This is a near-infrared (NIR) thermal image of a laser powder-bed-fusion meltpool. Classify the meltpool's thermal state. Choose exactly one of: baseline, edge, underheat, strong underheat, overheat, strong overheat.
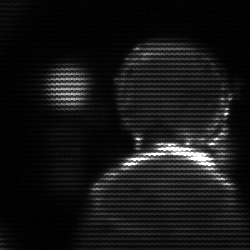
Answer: edge